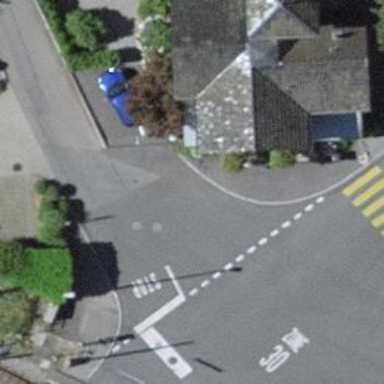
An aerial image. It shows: Kerb serving as barrier.